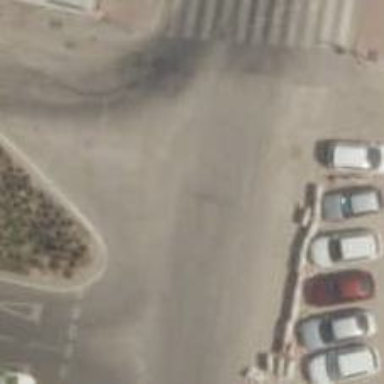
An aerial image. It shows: Traffic calming measure in place: rumble strips.